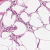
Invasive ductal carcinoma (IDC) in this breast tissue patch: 0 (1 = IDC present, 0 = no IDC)